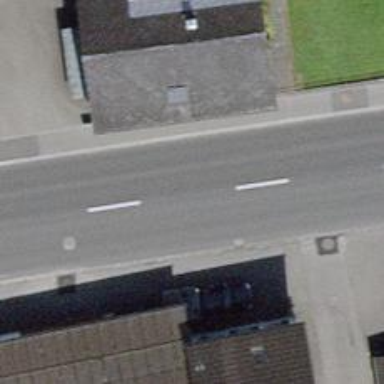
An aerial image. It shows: Bus stop with designated public transport stop position.